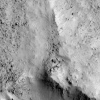
Atmospheric dust classification: not_dusty